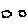
Label: cloud